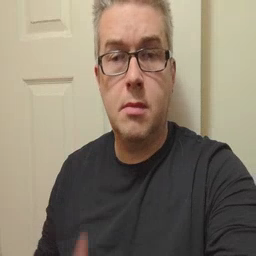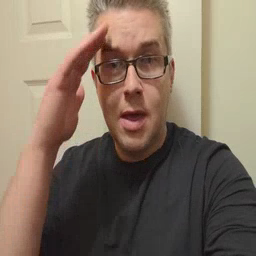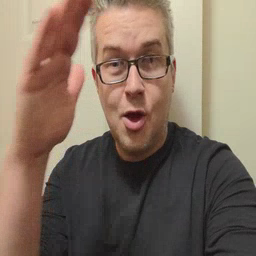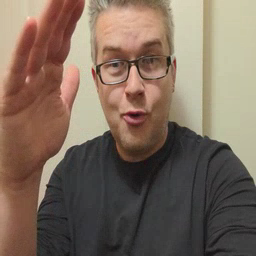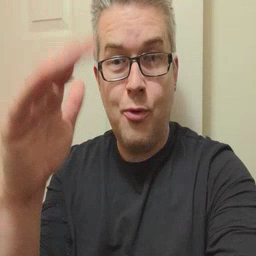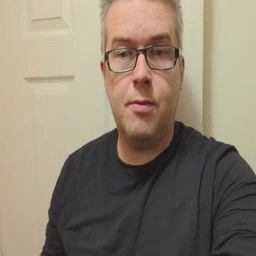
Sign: hello